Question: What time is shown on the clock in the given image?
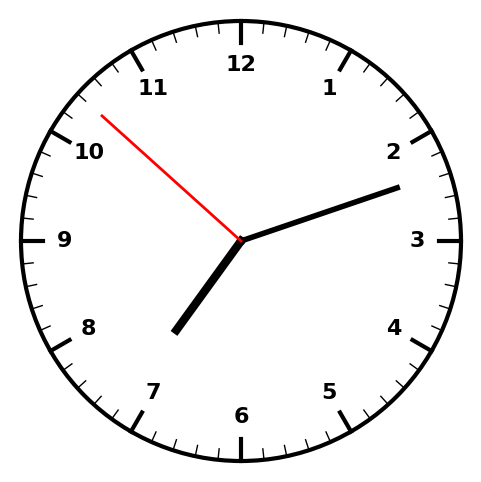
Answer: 07:11:52